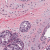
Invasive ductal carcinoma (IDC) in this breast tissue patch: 0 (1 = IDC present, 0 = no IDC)